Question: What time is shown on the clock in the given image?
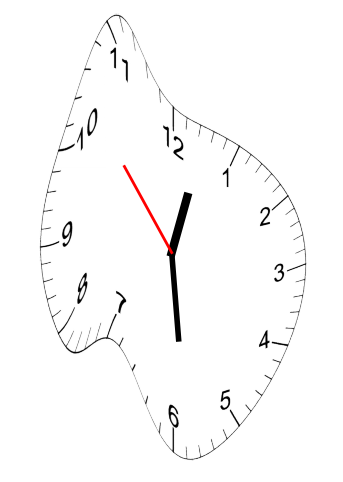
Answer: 12:28:53